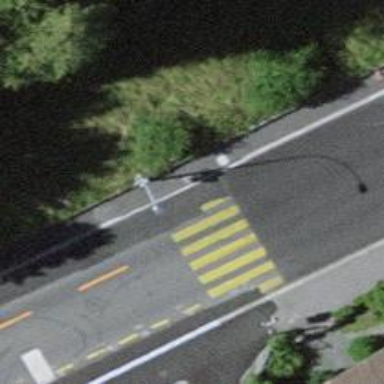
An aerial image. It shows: Pedestrian crossing with zebra markings on footway.